Interaction volume radius: 5 \u00c5
Interaction volume height: 20 \u00c5
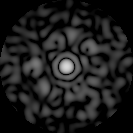
Disorder parameter: 0.759